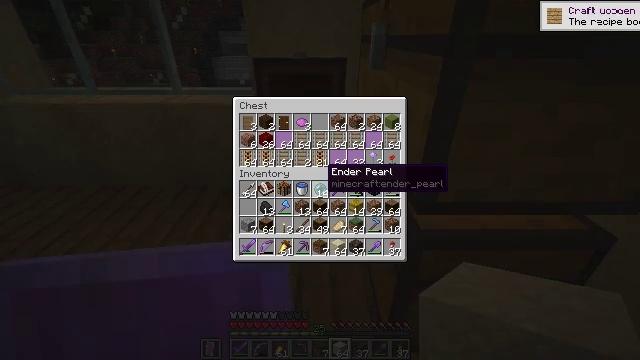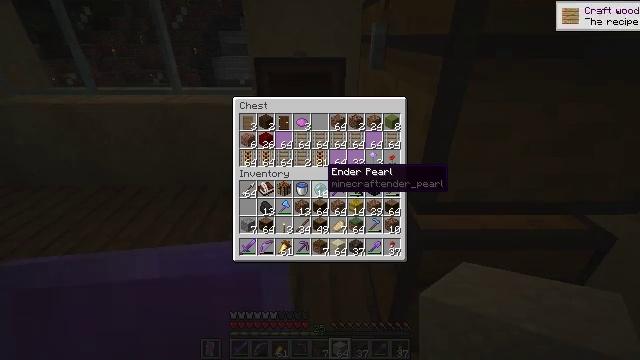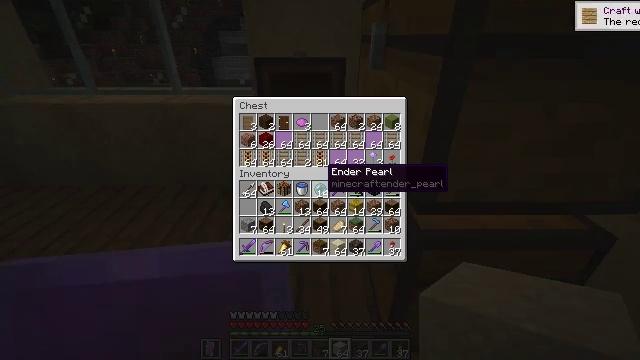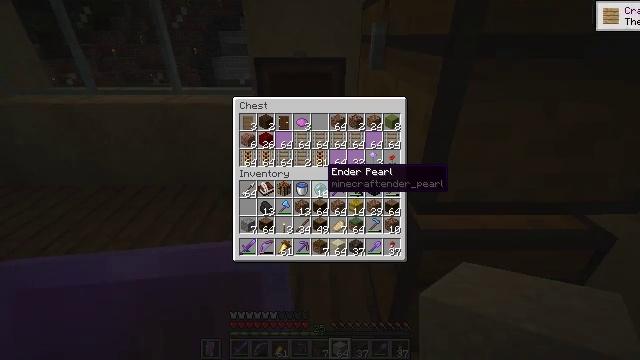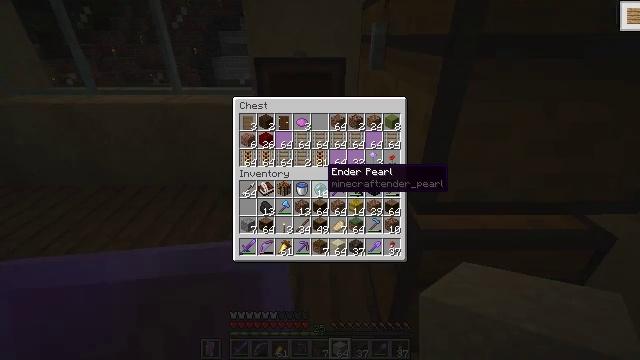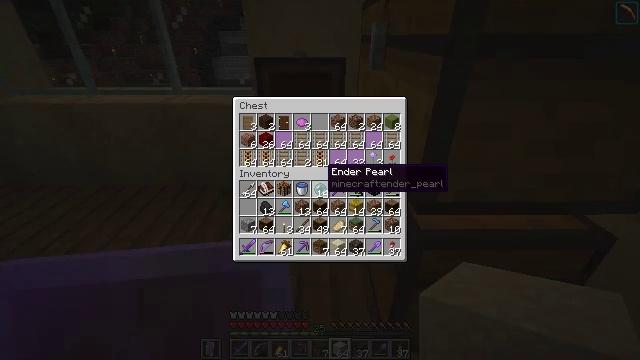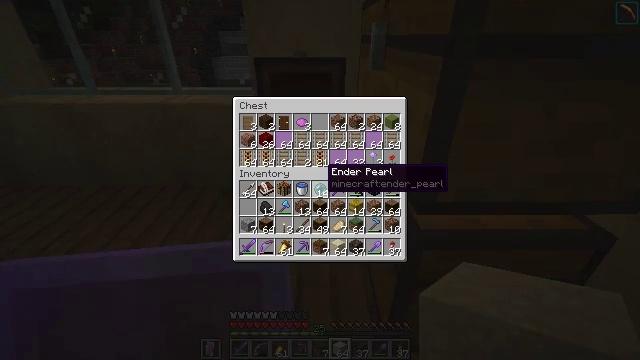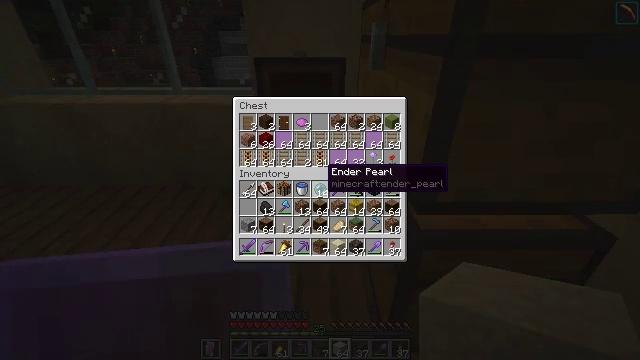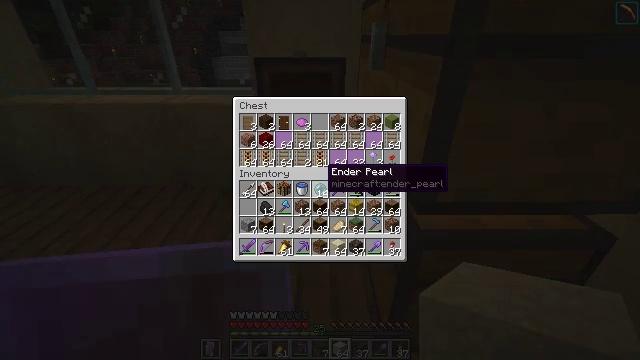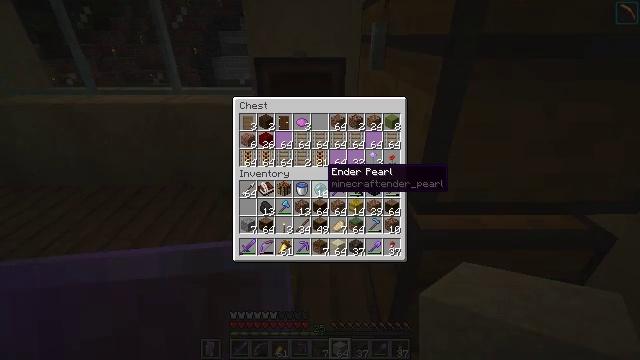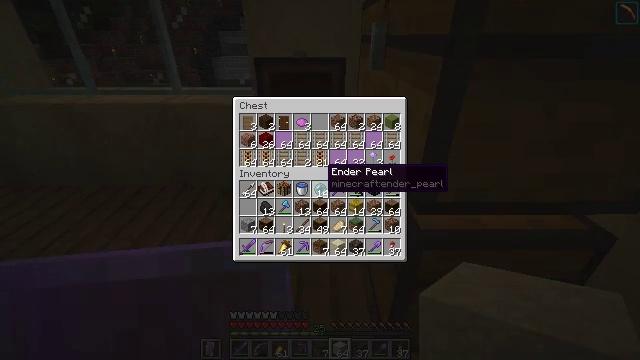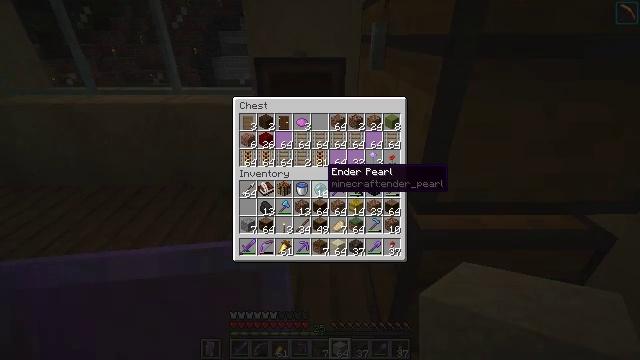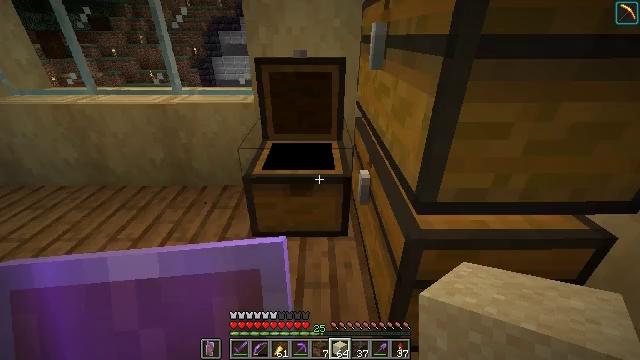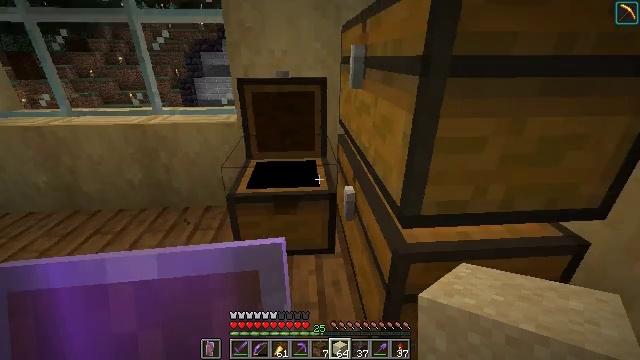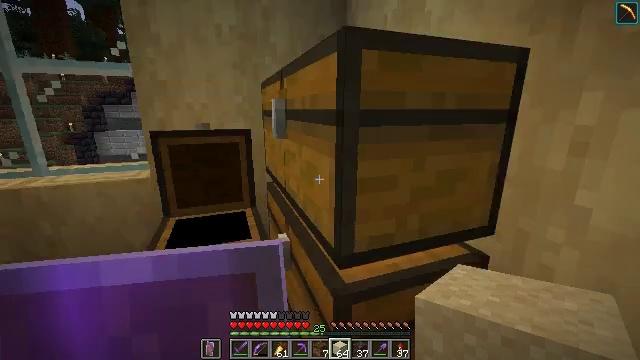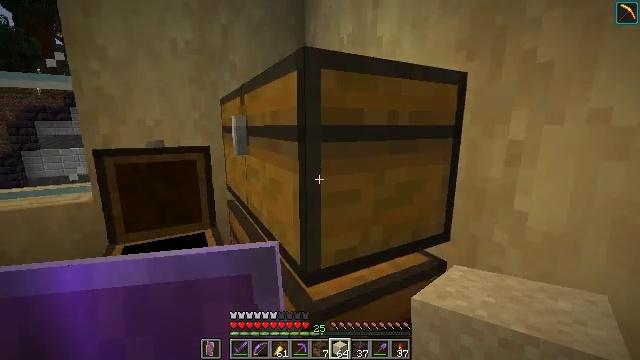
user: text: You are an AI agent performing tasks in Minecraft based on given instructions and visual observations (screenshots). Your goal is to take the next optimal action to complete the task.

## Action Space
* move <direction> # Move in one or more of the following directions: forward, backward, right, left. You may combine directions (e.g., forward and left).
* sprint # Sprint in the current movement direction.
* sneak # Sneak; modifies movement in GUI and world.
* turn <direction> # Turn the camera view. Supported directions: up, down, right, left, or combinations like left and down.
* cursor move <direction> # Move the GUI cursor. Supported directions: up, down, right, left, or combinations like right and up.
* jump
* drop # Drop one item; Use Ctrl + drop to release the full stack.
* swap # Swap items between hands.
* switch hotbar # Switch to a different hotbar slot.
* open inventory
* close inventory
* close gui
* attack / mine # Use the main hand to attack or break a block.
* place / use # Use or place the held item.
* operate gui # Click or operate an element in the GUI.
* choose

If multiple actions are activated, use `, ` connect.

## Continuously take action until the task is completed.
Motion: motion action
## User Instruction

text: Combine cocoa beans in the crafting grid to get brown dye.
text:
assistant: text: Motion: no_op
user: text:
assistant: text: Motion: no_op
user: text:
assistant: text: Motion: no_op
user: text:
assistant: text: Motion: no_op
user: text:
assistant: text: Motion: no_op
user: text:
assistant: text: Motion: no_op
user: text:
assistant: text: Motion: no_op
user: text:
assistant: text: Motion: no_op
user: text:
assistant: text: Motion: no_op
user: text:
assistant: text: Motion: no_op
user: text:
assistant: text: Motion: no_op
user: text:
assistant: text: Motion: no_op
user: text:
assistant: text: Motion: turn right and up, close gui
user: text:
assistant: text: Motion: turn right and up
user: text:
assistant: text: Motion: turn right and up
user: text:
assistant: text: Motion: turn up
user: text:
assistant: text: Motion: turn right and up
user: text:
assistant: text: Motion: turn up
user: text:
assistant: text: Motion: use / place
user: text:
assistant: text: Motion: use / place
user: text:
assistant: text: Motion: use / place
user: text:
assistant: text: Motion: use / place
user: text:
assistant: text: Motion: no_op
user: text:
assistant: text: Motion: open gui
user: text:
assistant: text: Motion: no_op
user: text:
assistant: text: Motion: no_op
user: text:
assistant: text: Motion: no_op
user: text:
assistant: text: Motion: no_op
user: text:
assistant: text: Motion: no_op
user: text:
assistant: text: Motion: no_op